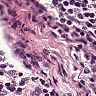
Metastatic tissue present: no